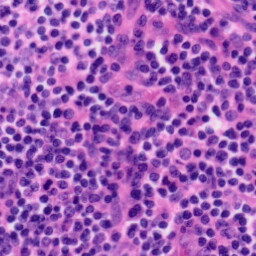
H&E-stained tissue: Tonsil